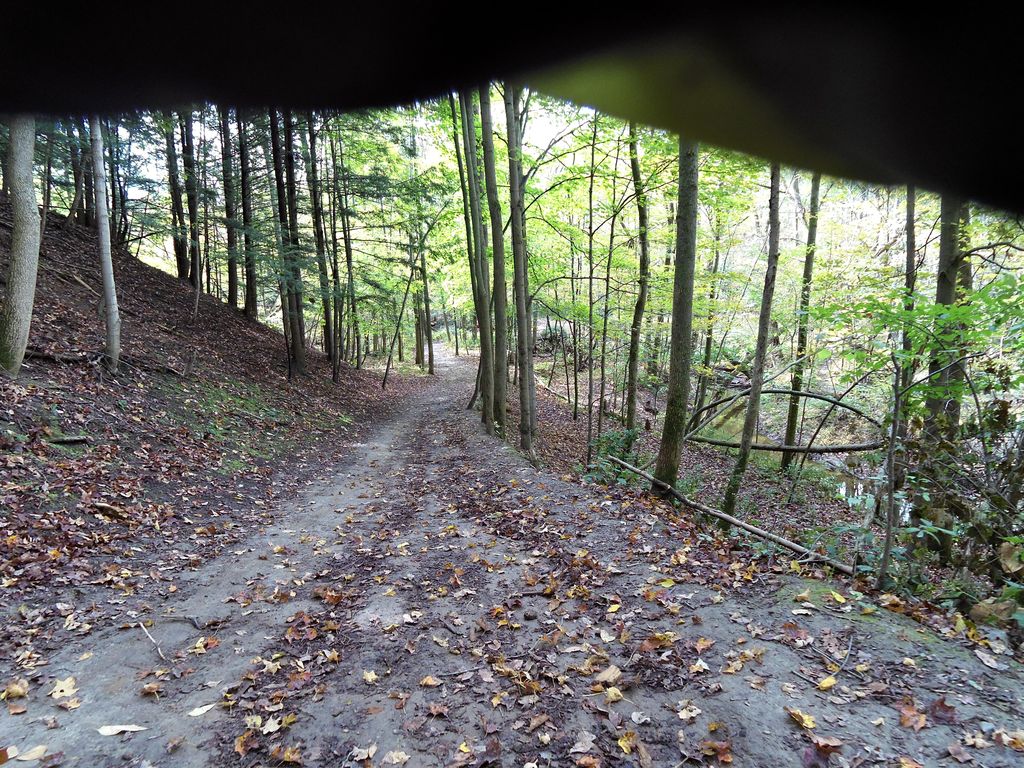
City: hamilton